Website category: sports
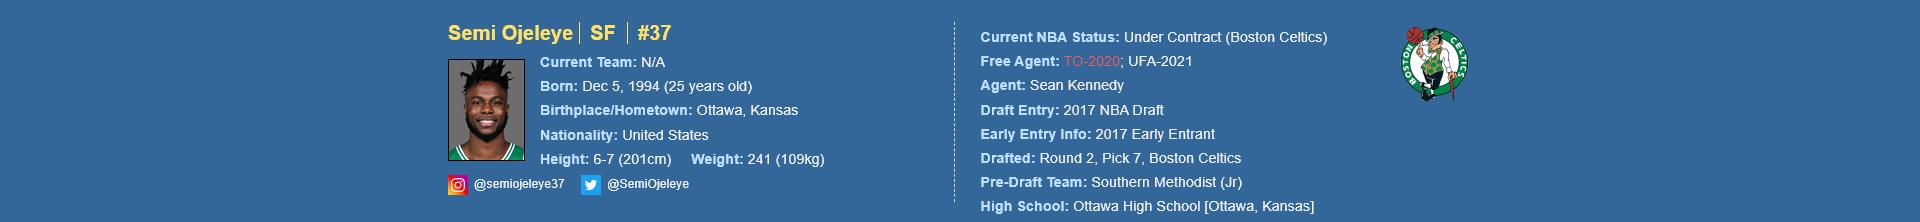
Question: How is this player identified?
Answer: Semi Ojeleye

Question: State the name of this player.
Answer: Semi Ojeleye

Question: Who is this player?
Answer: Semi Ojeleye

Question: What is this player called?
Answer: Semi Ojeleye

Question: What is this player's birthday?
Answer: Dec 5, 1994

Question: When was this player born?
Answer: Dec 5, 1994

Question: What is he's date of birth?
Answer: Dec 5, 1994

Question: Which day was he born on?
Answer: Dec 5, 1994

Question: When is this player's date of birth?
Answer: Dec 5, 1994

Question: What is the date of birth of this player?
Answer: Dec 5, 1994

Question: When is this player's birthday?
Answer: Dec 5, 1994

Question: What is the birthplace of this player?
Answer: Ottawa, Kansas

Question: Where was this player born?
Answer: Ottawa, Kansas

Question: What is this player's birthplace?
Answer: Ottawa, Kansas

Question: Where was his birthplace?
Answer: Ottawa, Kansas

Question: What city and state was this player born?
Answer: Ottawa, Kansas

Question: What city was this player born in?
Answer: Ottawa, Kansas

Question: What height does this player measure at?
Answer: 6-7 (201cm)

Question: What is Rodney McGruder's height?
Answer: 6-7 (201cm)

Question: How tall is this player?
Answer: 6-7 (201cm)

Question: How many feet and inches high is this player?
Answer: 6-7 (201cm)

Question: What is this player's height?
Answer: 6-7 (201cm)

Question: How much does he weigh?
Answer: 241 (109kg)

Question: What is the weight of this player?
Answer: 241 (109kg)

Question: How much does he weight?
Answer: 241 (109kg)

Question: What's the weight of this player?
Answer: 241 (109kg)

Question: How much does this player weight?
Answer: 241 (109kg)

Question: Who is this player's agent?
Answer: Sean Kennedy

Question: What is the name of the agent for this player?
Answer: Sean Kennedy

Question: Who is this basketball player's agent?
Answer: Sean Kennedy

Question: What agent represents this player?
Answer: Sean Kennedy

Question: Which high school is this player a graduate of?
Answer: Ottawa High School

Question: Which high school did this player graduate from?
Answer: Ottawa High School

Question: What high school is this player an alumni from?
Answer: Ottawa High School

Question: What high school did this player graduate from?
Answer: Ottawa High School

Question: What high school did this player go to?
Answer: Ottawa High School

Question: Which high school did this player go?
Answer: Ottawa High School